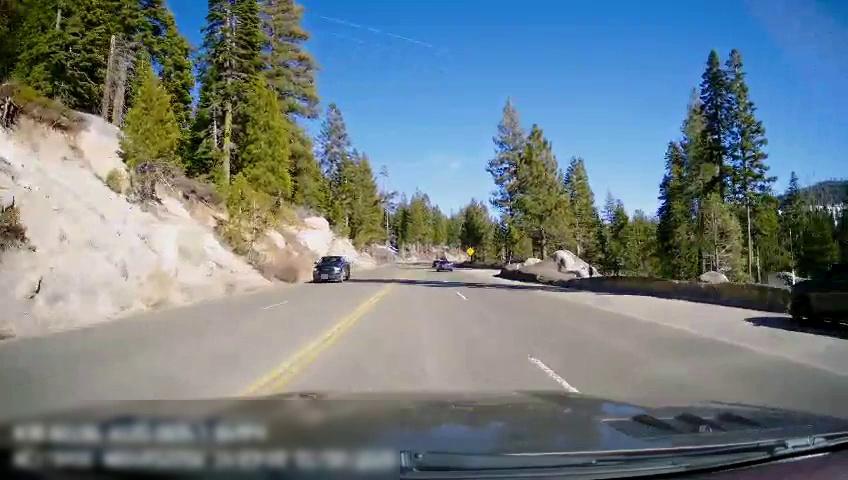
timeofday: Day
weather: Sunny
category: Drivable Space
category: Vehicles | Car
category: Vehicles | Car
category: Vehicles | Car
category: Lanes | Opposite Lane
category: Lanes | Opposite Lane
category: Lanes | Current Lane
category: Lanes | Current Lane
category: Lanes | Current Lane